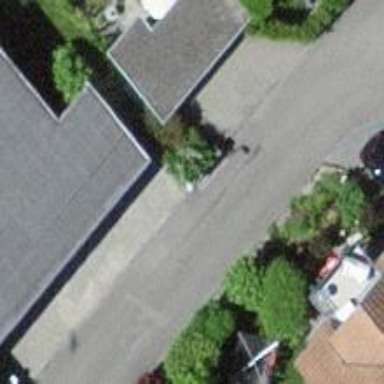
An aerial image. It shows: Garage building.